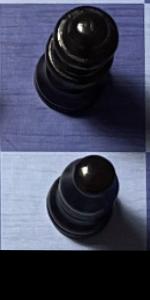
Label: Bishop_Black